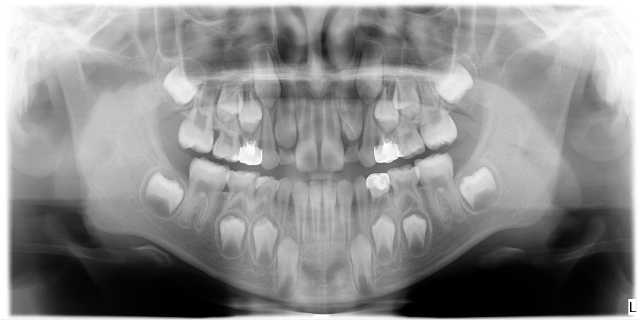
child